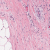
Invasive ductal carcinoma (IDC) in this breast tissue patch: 0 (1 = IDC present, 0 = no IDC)